Interaction volume radius: 5 \u00c5
Interaction volume height: 30 \u00c5
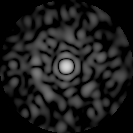
Disorder parameter: 0.8202